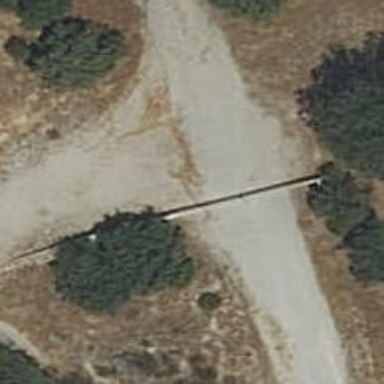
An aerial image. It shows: Guard rail.